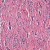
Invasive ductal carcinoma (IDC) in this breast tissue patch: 1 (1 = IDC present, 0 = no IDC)